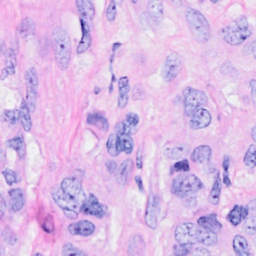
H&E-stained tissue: Breast